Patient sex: F
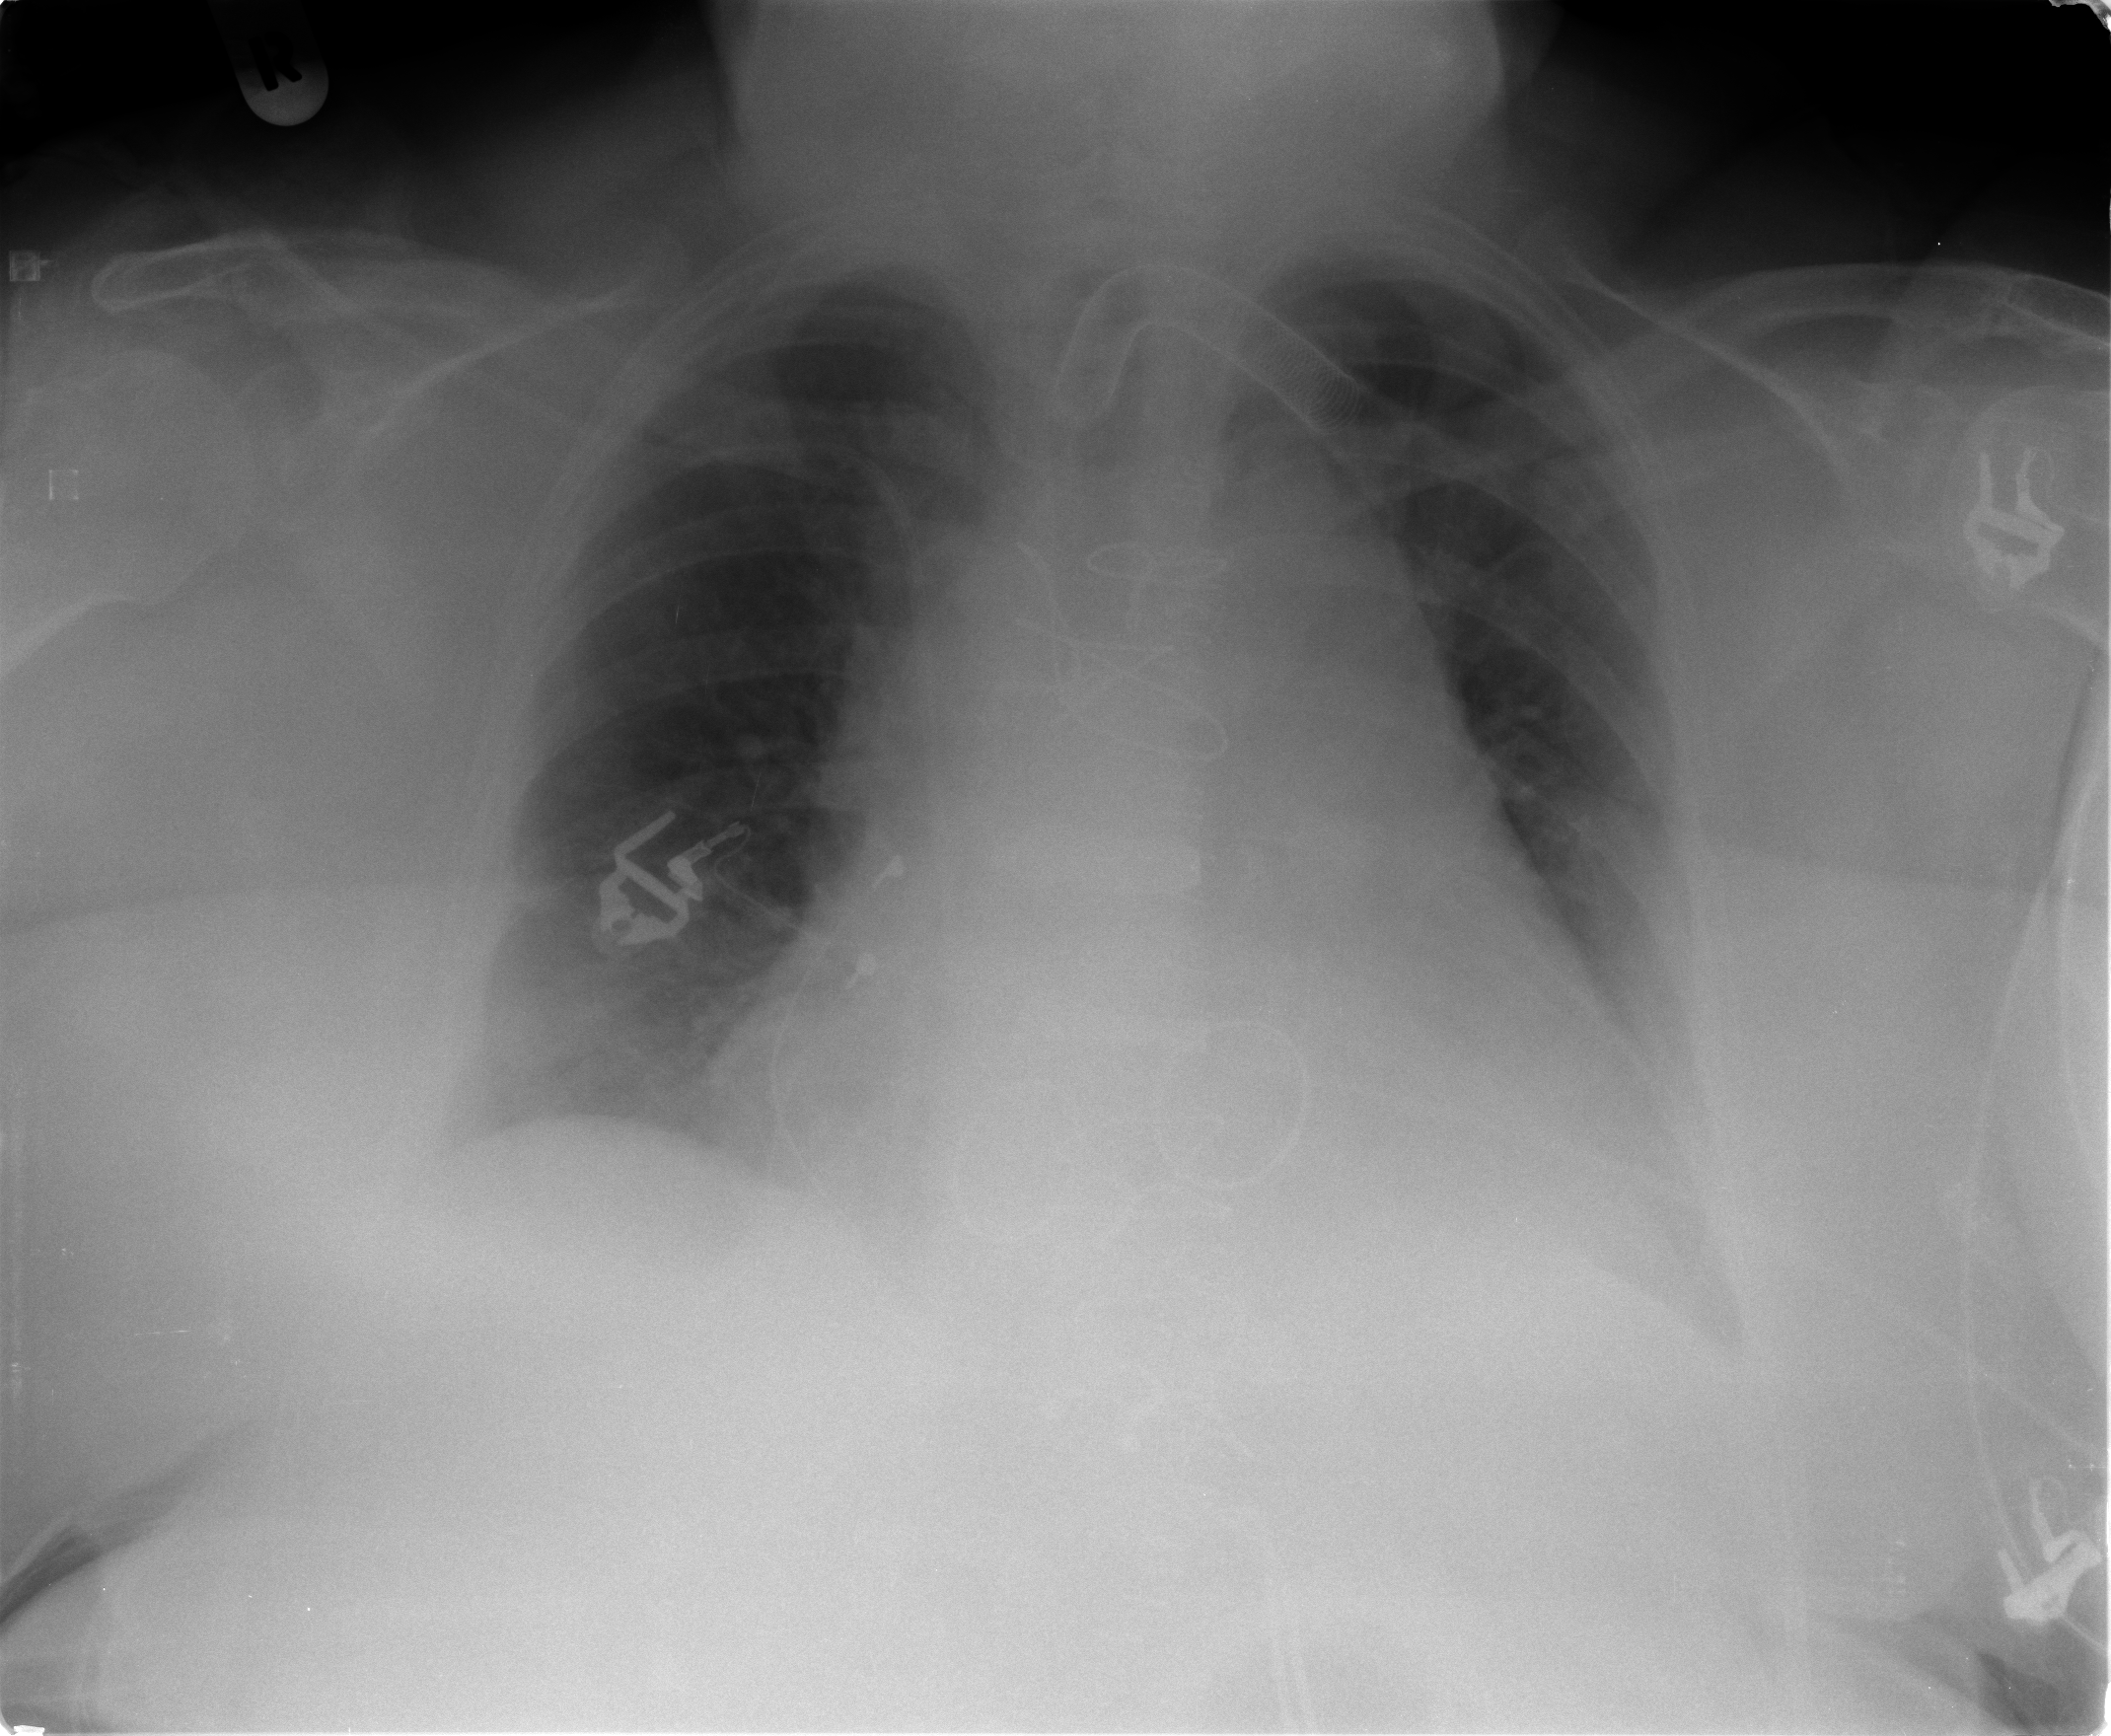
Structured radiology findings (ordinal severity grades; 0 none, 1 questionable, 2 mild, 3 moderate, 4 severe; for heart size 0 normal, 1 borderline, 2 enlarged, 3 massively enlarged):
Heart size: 2
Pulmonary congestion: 1
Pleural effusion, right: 1
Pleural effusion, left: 2
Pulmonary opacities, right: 0
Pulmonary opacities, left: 0
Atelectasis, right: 2
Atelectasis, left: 2